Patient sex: M
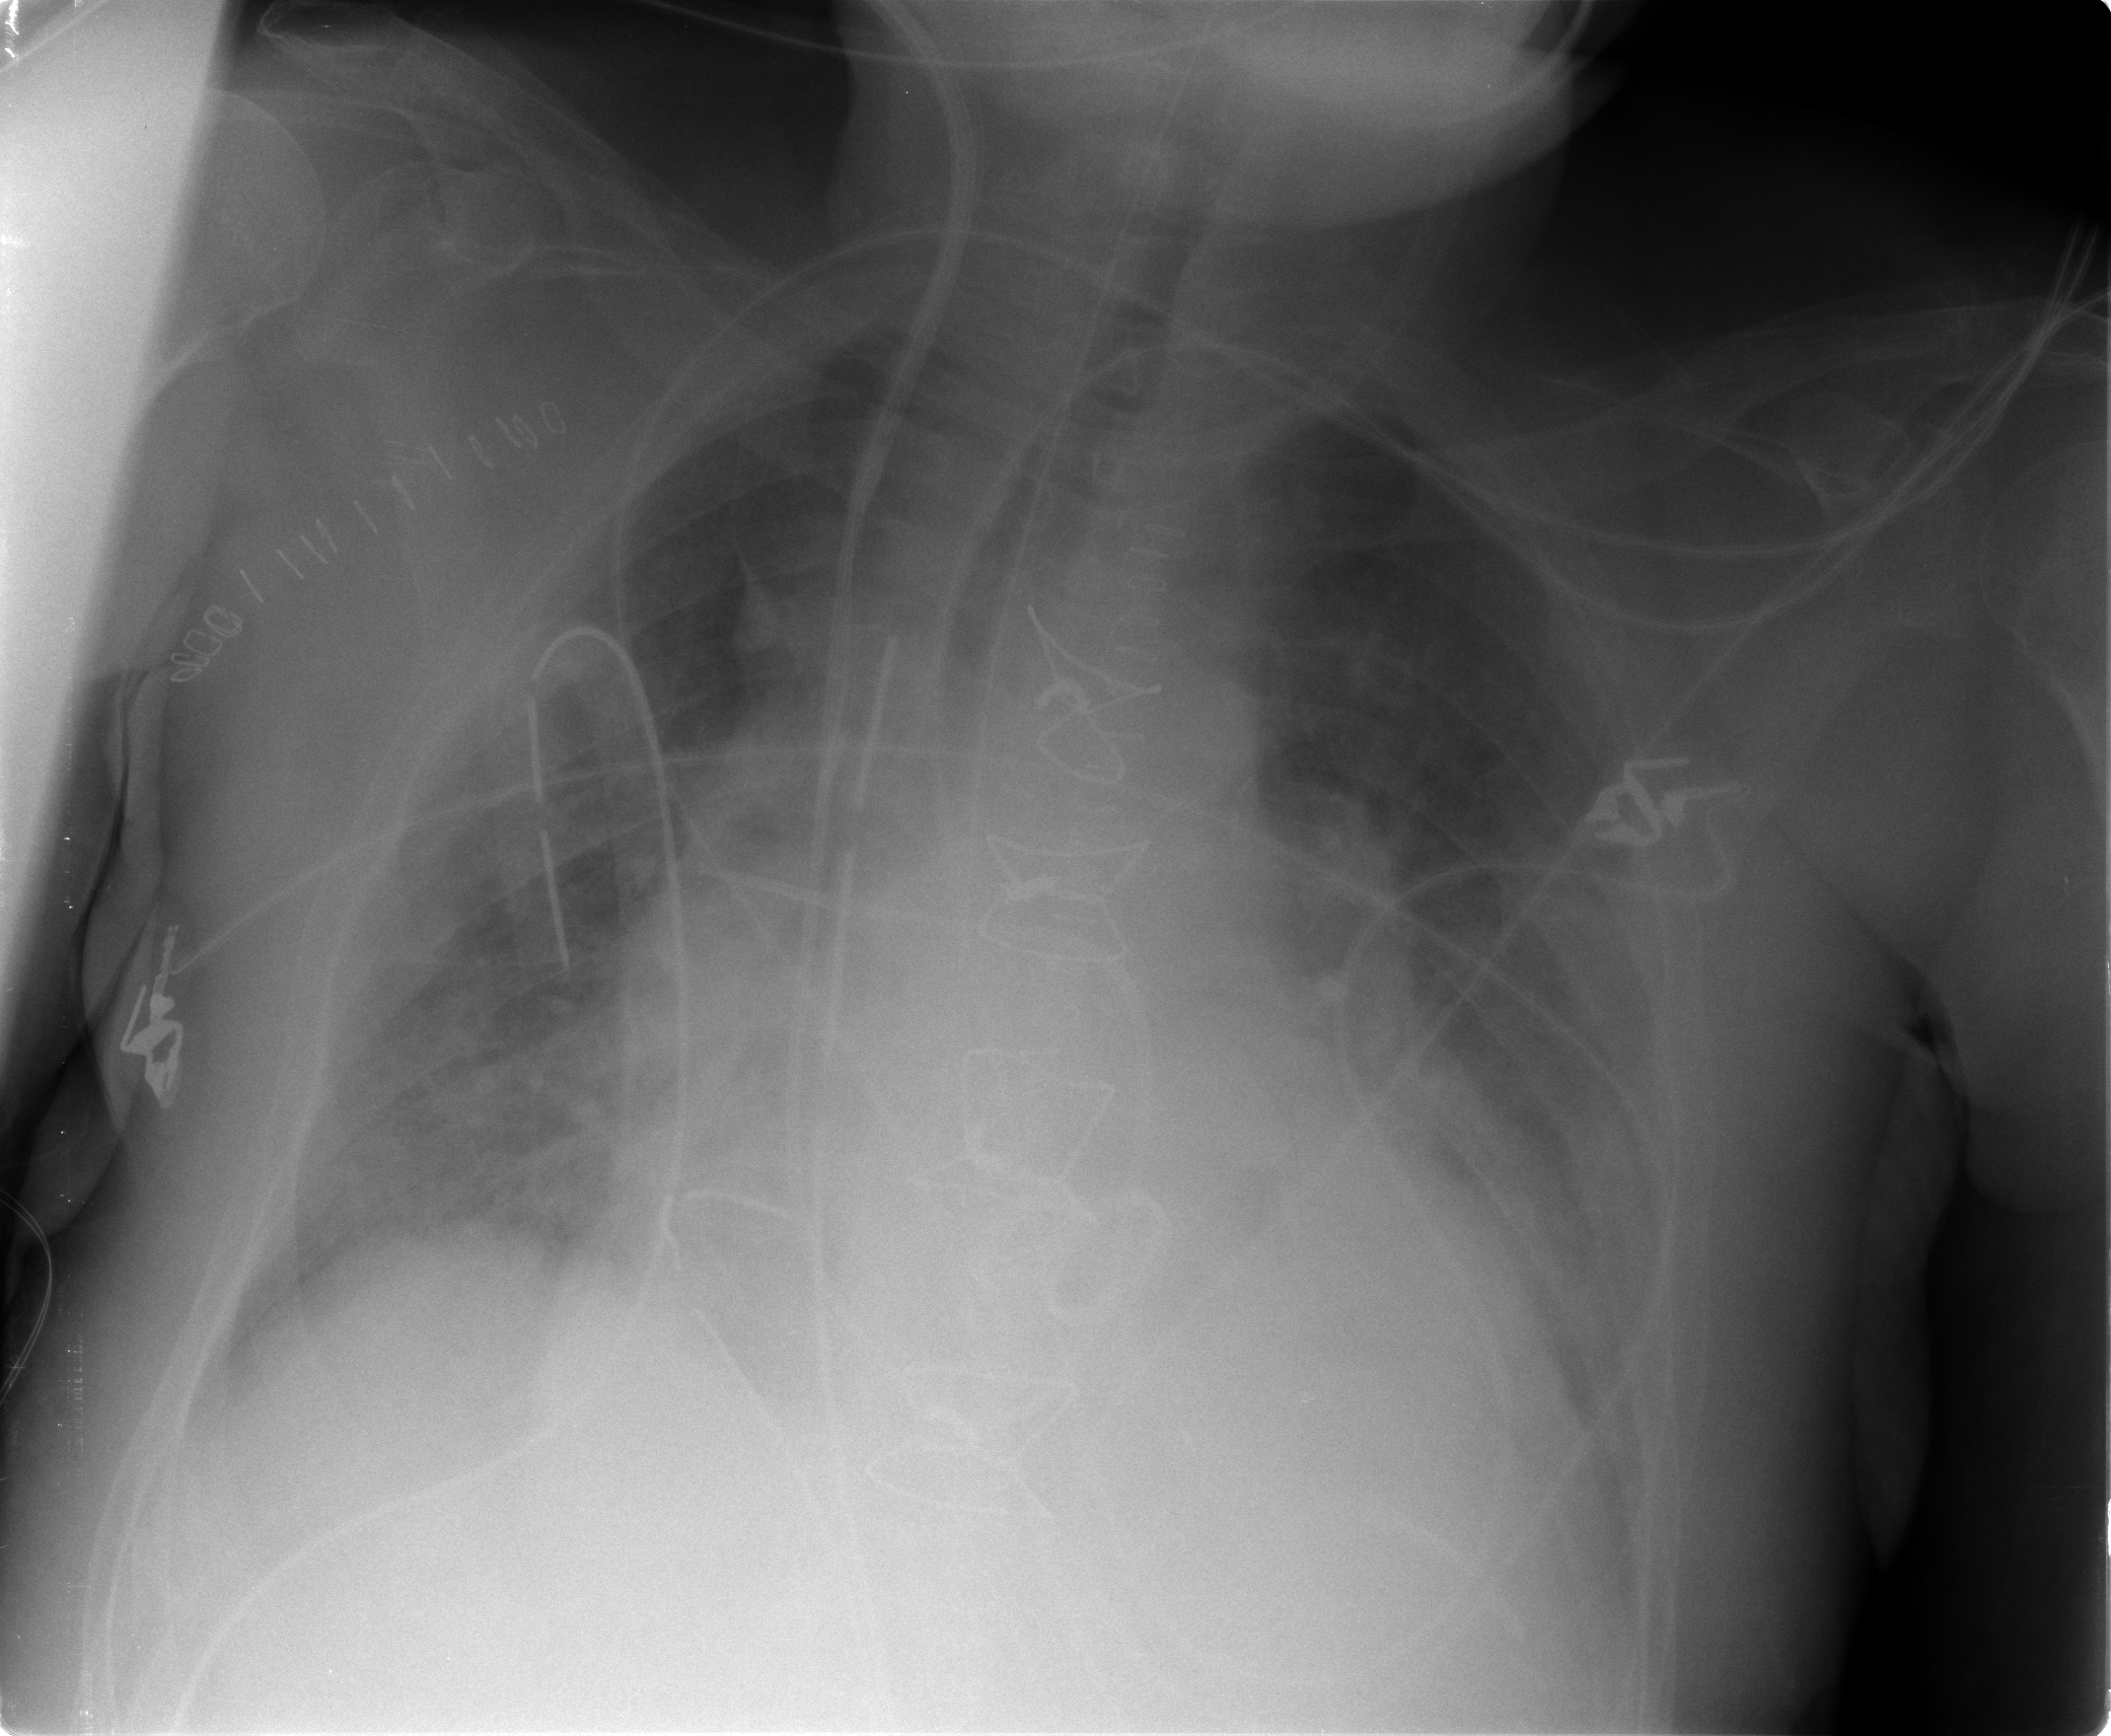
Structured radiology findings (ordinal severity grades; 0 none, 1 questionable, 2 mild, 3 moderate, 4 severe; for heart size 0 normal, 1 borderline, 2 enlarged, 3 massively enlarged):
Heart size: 2
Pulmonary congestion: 2
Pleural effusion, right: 1
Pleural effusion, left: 1
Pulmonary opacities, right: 1
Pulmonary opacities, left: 0
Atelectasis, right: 2
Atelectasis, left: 2